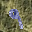
Label: 9